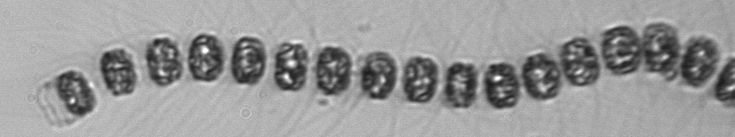
Label: Thalassiosira